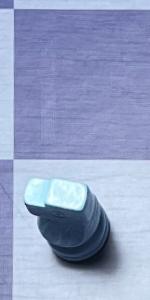
Label: Knight_White